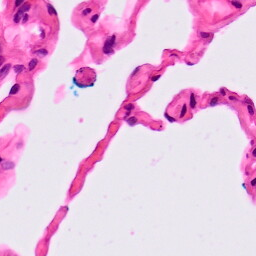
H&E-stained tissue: Lung